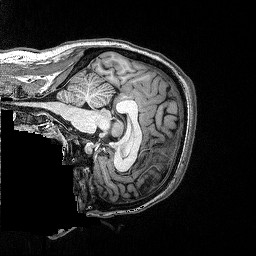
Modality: T1w
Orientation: sagittal
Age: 30
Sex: female
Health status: ill
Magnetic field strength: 3 T
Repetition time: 2.53 s
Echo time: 0.00331 s